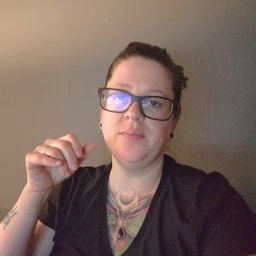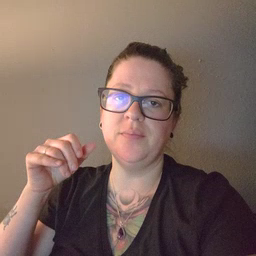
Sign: jeans